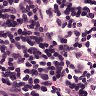
Metastatic tissue present: no